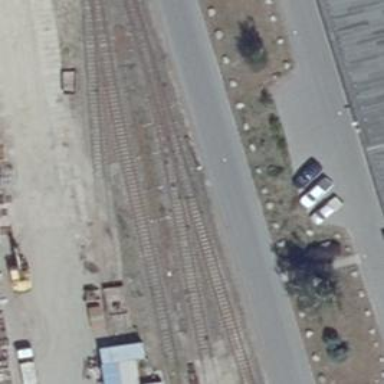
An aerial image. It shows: Railway yard used for servicing trains.